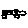
Label: car